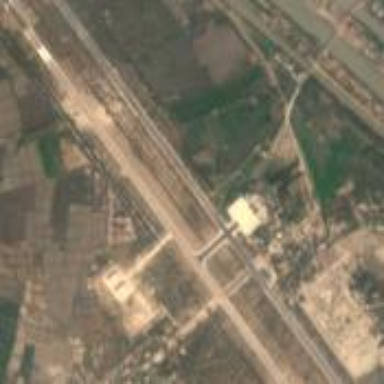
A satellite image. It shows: Runway in airport area.